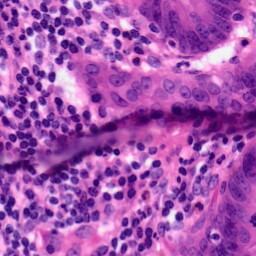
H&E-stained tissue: Pancreatic